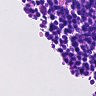
Metastatic tissue present: no